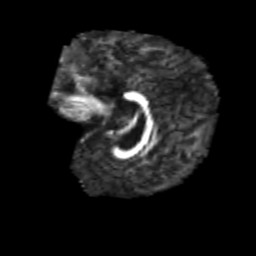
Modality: FA
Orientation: sagittal
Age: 6
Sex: male
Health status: healthy